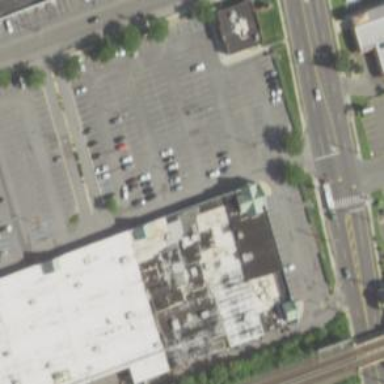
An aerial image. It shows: Retail building.